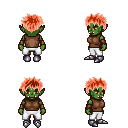
a pixel art fantasy rpg character, female body template, orc, green skin, brown sleeveless shirt, white pants, red bedhead hairstyle, cloth bracers, metal boots, four views (front, back, left, right), 2x2 character sprite sheet, small pixel art, hard edges, no anti-aliasing